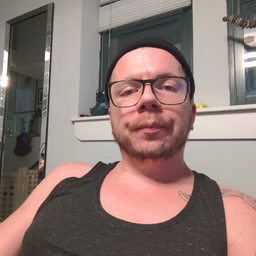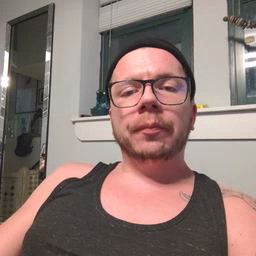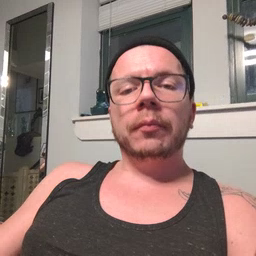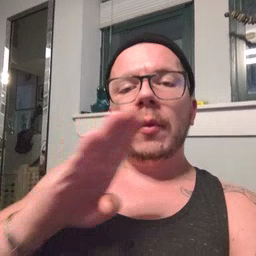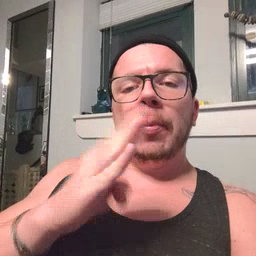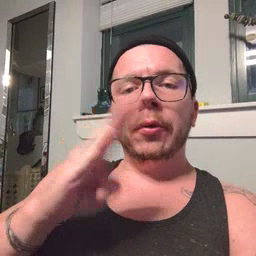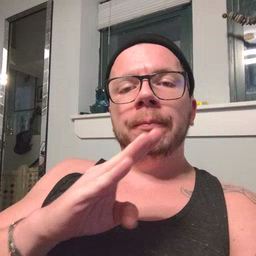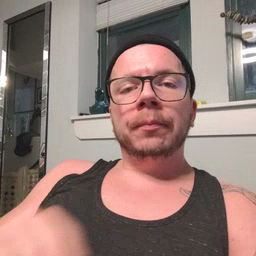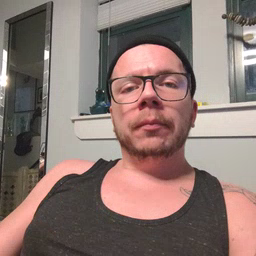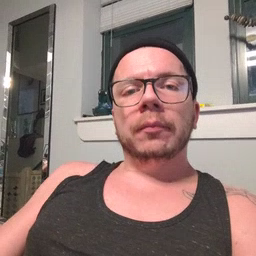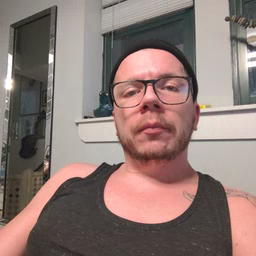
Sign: book